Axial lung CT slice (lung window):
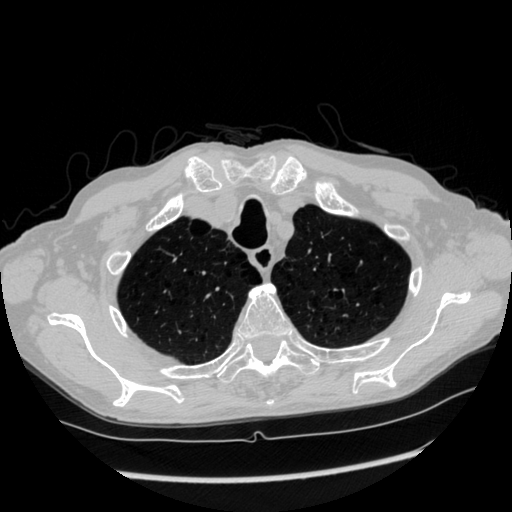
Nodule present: no